【题型】解答题　【知识点】平面几何　【难度】easy
已知：如图, 在 $\triangle ABC$ 中, 点 $D$、$E$、$F$ 分别在边 $AB$、$AC$、$BC$ 上, 连接 $DE$、$EF$。已知 $ED // BC$, $EF // AB$, $AD = 3$, $DB = 9$。

(1) 求 $\frac{BF}{FC}$ 的值；

(2) 若 $\triangle ABC$ 的面积为 $16$, 求四边形 $BFED$ 的面积。

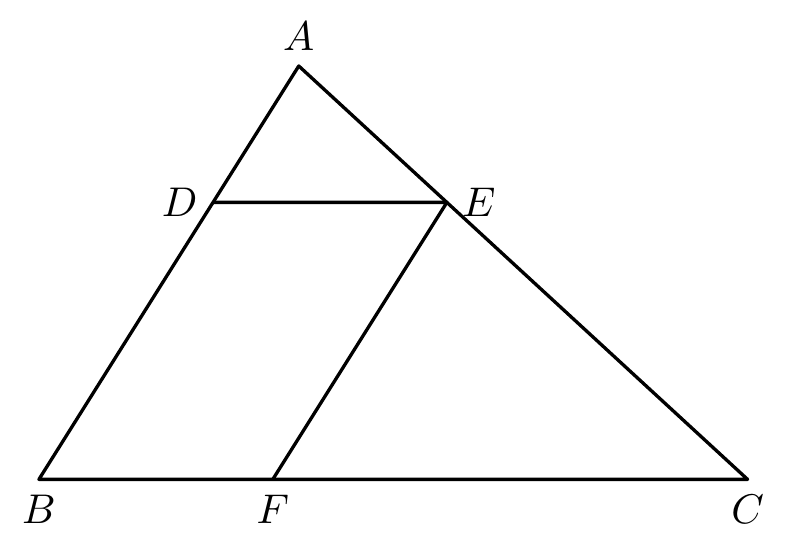
【解答】
解：(1) $\because$ $ED // BC$, $EF // AB$,

$\therefore$ $\frac{AD}{DB} = \frac{AE}{EC}$, $\frac{BF}{FC} = \frac{AE}{EC}$,

$\therefore$ $\frac{AD}{DB} = \frac{AE}{EC} = \frac{BF}{FC}$,

又 $\because$ $AD = 3$, $DB = 9$,

$\therefore$ $\frac{BF}{FC} = \frac{AD}{DB} = \frac{3}{9} = \frac{1}{3}$；

(2) $\because$ $AD = 3$, $DB = 9$,

$\therefore$ $AB = AD + DB = 12$,

$\because$ $ED // BC$,

$\therefore$ $\triangle ADE \sim \triangle ABC$,

$\therefore$ $\triangle ADE$ 与 $\triangle ABC$ 的相似比是：$\frac{AD}{AB} = \frac{3}{12} = \frac{1}{4}$,

$\therefore$ $\frac{S_{\triangle ADE}}{S_{\triangle ABC}} = \left(\frac{AD}{AB}\right)^2 = \frac{1}{16}$,

$\because$ $\triangle ABC$ 的面积为 $16$,

$\therefore$ $S_{\triangle ADE} = 1$,

$\because$ $EF // AB$,

$\therefore$ $\triangle EFC \sim \triangle ABC$,

由 (1) 知 $BF : FC = 1 : 3$,

$\therefore$ $FC : BC = 3 : 4$,

$\therefore$ $\frac{S_{\triangle EFC}}{S_{\triangle ABC}} = \left(\frac{FC}{BC}\right)^2 = \left(\frac{3}{1+3}\right)^2 = \frac{9}{16}$,

$\therefore$ $S_{\triangle EFC} = 9$,

$\therefore$ 四边形 $BFED$ 的面积为 = $S_{\triangle ABC} - S_{\triangle ADE} - S_{\triangle EFC} = 16 - 1 - 9 = 6$。